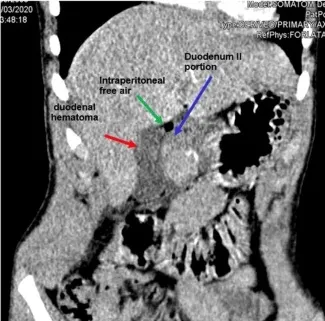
Intrabdominal free air and a duodenal haematoma.
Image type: radiology (ct)